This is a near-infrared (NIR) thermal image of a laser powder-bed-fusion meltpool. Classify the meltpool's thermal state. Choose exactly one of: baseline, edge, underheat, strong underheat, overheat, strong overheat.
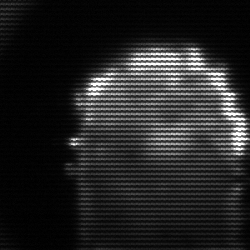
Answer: baseline